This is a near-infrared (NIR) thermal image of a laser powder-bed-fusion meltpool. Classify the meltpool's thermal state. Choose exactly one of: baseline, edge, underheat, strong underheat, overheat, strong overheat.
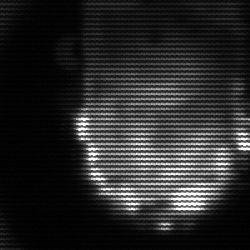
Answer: baseline